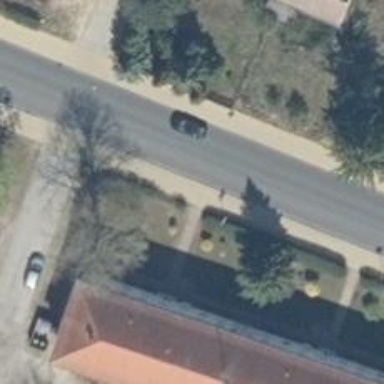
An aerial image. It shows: Sidewalk.